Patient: sex M, age 51
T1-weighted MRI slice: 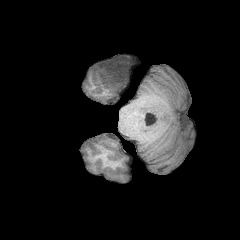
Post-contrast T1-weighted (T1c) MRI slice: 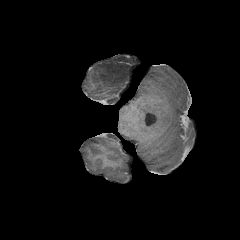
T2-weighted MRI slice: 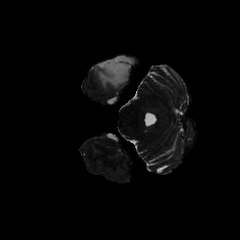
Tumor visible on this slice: yes
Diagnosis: Astrocytoma, IDH-mutant
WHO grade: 4